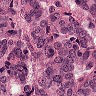
Metastatic tissue present: yes